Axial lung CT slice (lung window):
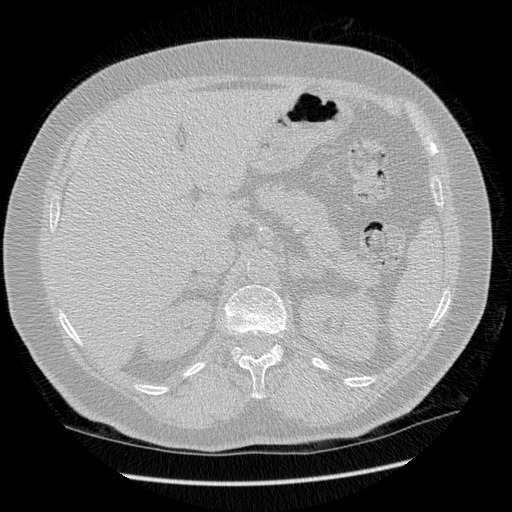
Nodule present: no